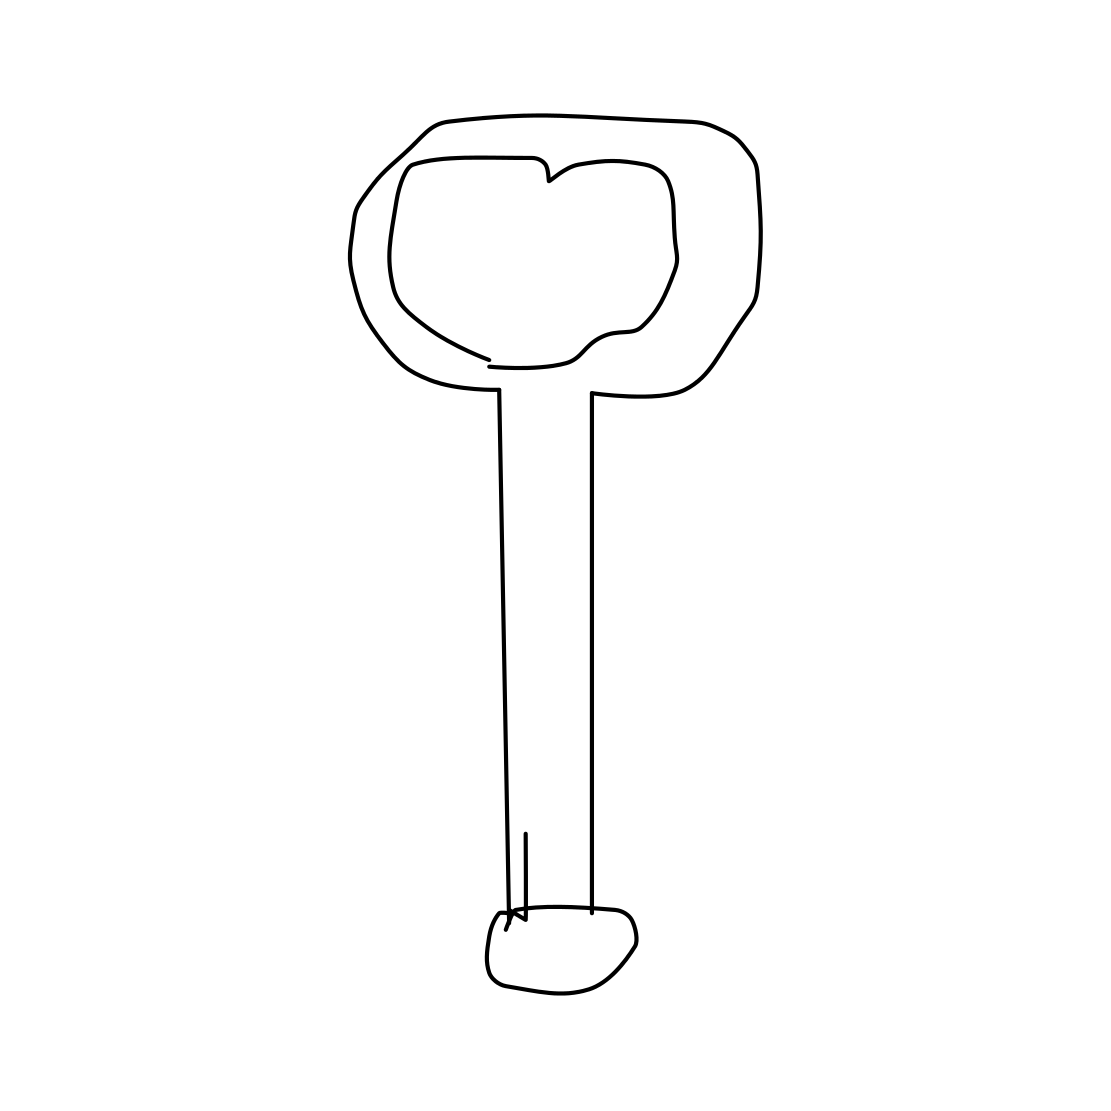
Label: bottle opener